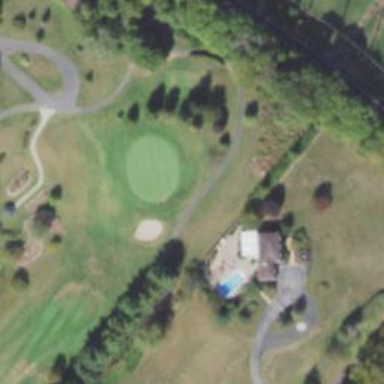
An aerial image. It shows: Service road designated as golf cart path.